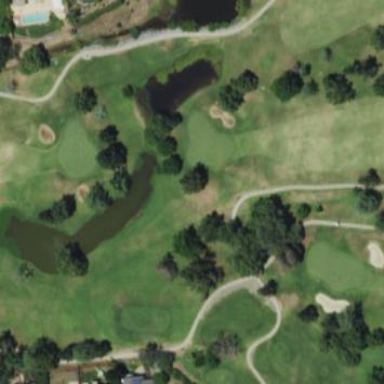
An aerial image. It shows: Scenic view of water hazard on golf course. The natural water feature adds beauty to the landscape.